Field crop: maize
Growth stage: 2
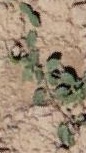
Species: convolvulus